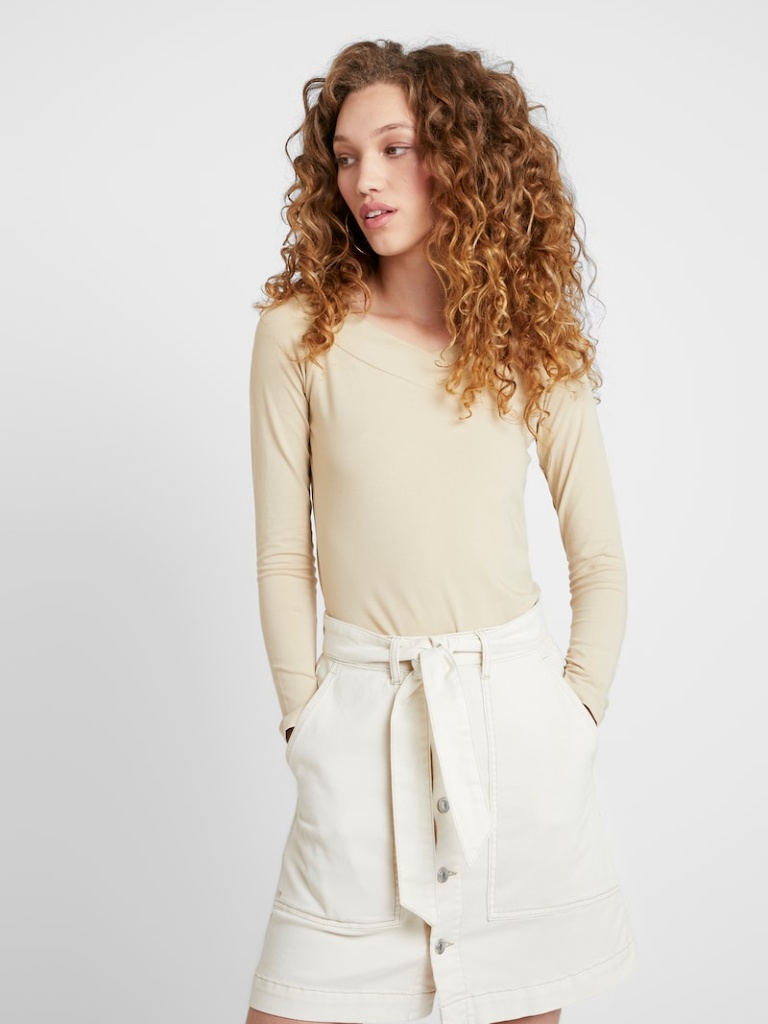
knit tight a long-sleeved with the sleeves down hip length Fully Tucked in v-neck sweater